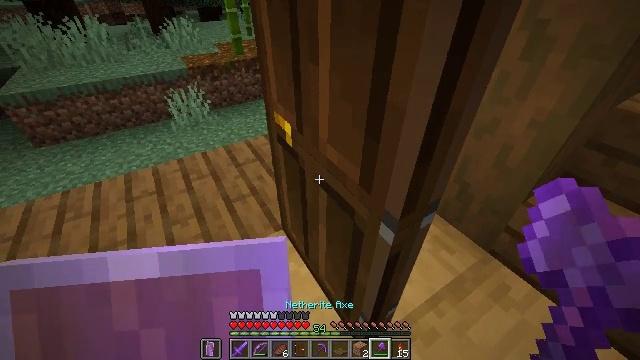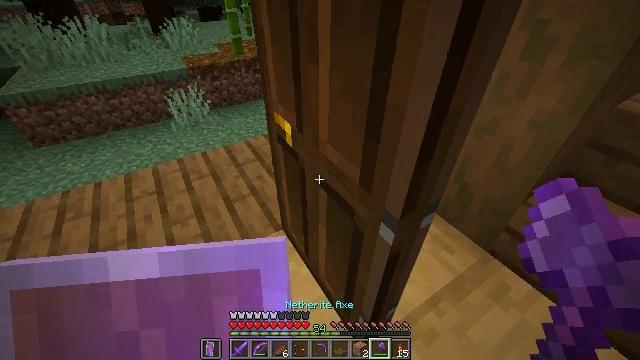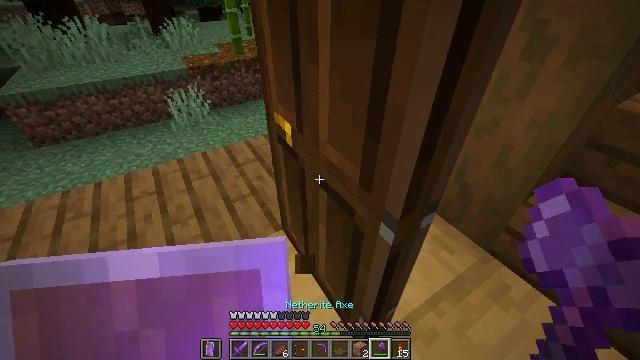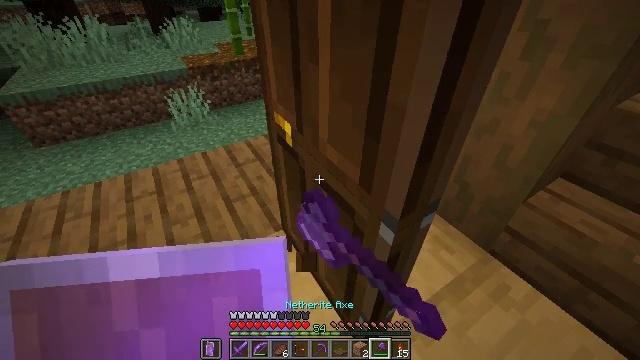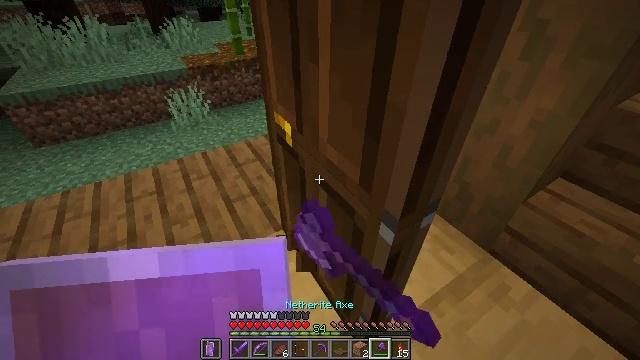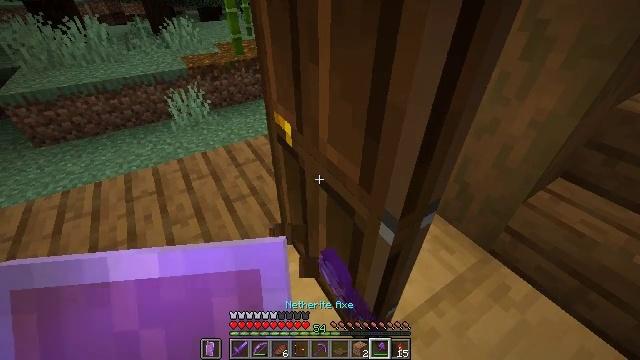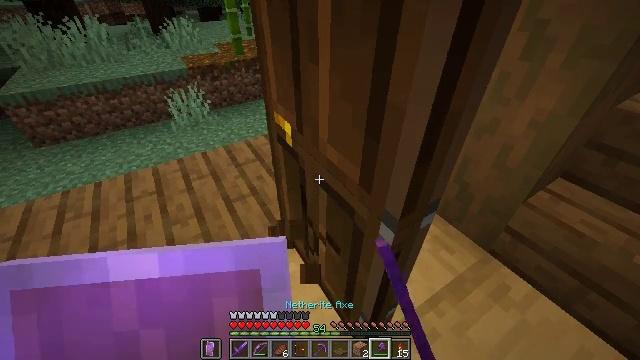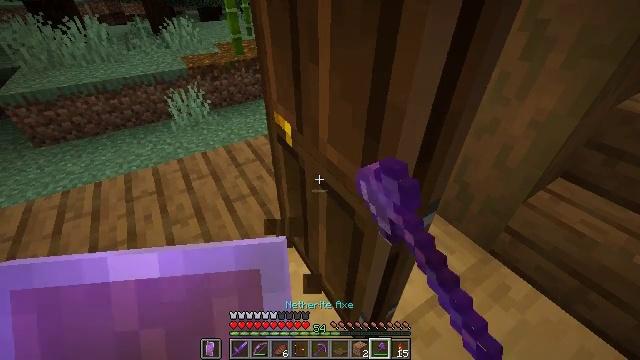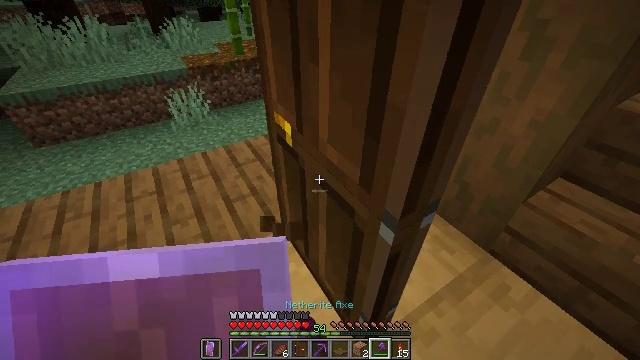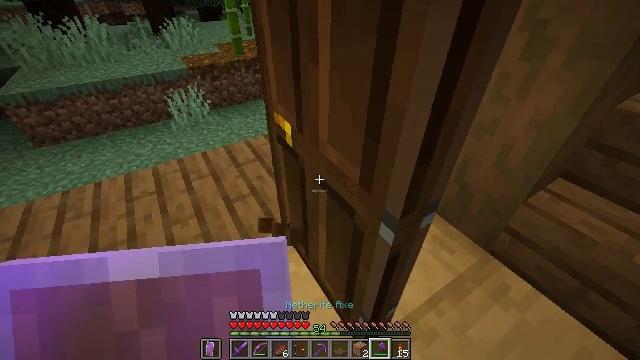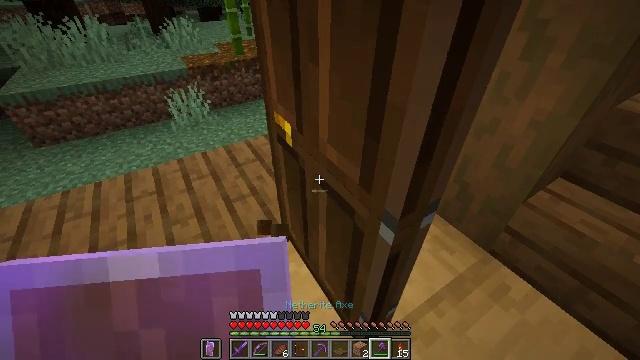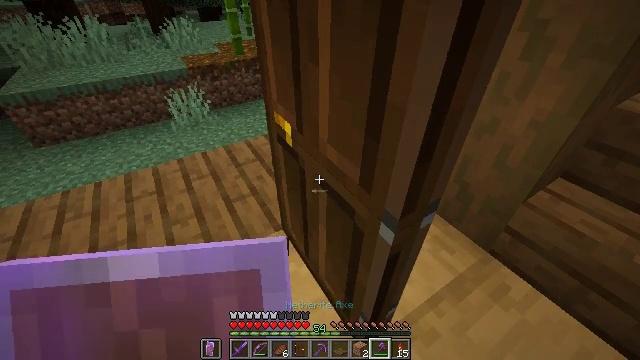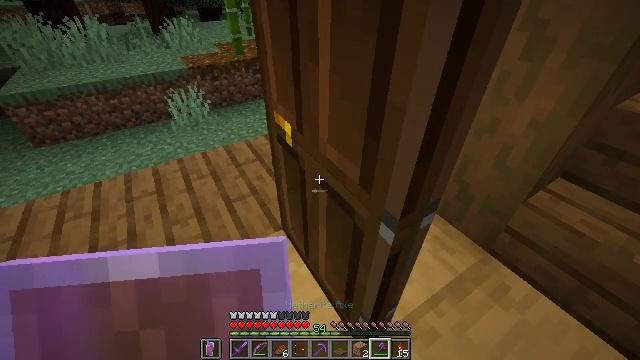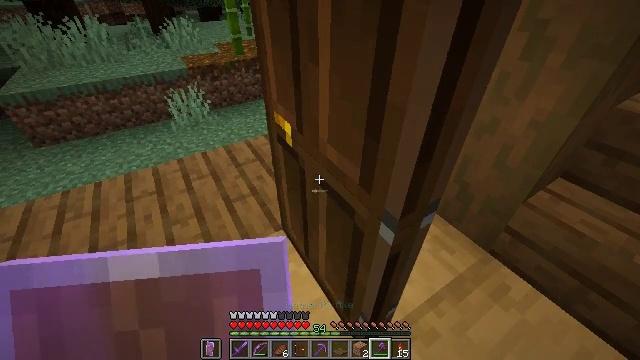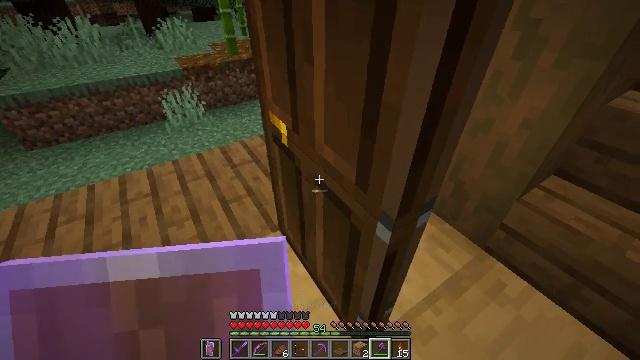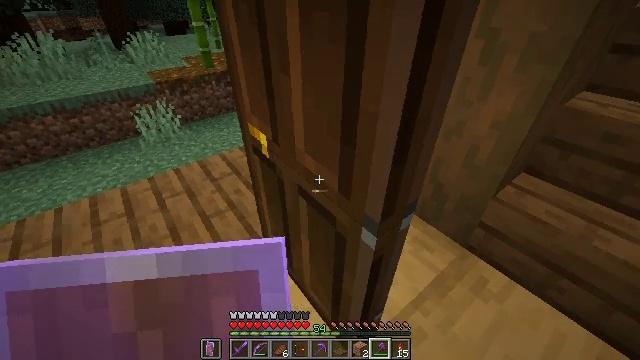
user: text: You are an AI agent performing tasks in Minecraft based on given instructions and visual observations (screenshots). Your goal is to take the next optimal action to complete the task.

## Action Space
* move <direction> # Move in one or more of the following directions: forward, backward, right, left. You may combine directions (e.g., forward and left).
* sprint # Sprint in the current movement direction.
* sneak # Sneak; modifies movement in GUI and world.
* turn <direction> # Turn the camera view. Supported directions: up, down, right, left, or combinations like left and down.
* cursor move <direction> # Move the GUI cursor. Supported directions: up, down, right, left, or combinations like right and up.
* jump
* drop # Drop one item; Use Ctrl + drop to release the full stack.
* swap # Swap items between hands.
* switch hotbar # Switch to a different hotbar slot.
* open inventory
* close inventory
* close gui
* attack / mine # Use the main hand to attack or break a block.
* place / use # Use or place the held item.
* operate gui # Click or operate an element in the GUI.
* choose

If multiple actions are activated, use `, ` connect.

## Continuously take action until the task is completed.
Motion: motion action
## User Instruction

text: Mine the dark oak door to remove it.
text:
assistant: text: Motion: no_op
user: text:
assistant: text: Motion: attack / mine
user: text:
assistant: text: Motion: attack / mine
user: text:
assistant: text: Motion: attack / mine
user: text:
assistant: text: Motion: attack / mine
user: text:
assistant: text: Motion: attack / mine
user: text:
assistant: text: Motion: no_op
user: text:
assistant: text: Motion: no_op
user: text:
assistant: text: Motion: no_op
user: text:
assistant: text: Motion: no_op
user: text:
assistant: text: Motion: no_op
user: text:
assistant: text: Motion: no_op
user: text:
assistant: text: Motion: no_op
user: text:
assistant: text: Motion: turn right
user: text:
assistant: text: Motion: turn right and up
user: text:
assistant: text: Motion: turn right and up
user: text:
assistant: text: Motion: turn right and up
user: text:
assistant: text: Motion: turn right and up, attack / mine
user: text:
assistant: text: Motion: attack / mine
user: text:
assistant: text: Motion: attack / mine
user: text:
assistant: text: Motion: attack / mine
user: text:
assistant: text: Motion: attack / mine
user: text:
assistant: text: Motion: no_op
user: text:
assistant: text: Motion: no_op
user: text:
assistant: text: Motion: no_op
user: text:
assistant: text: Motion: no_op
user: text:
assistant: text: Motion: no_op
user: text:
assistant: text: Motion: no_op
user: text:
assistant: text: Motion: turn left
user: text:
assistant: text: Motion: turn left and down